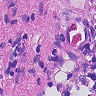
Metastatic tissue present: no